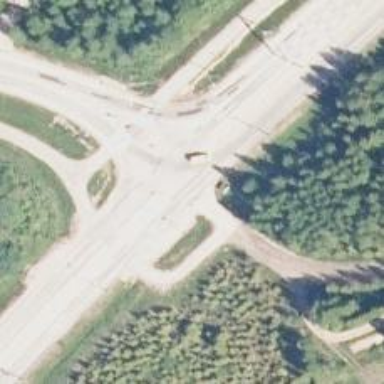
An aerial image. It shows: Trunk highway.